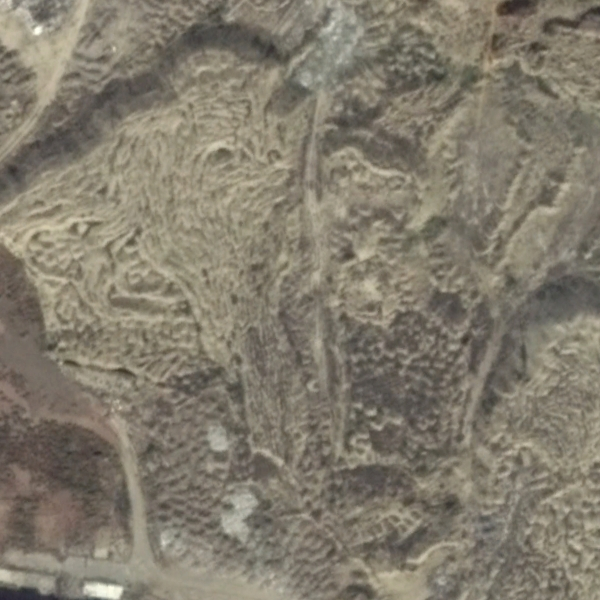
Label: BareLand